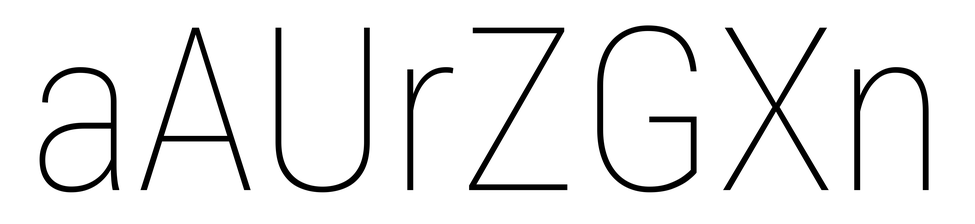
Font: Roboto_Condensed_Thin